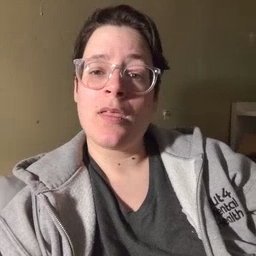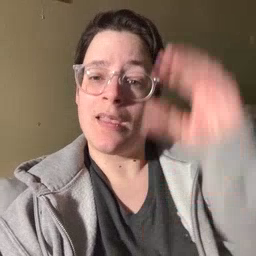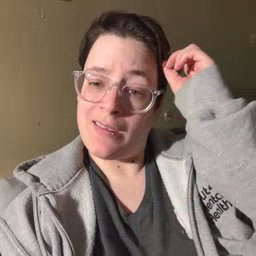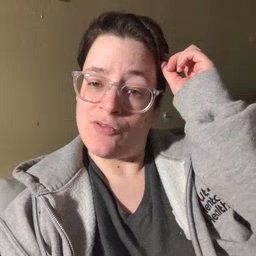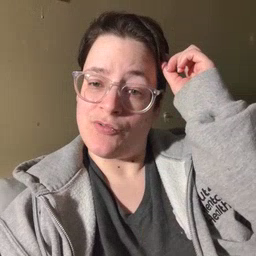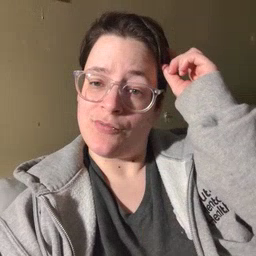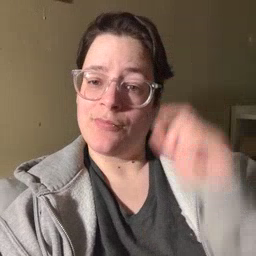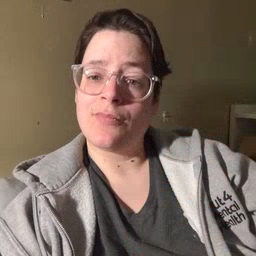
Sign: hair